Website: walmart
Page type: receipt
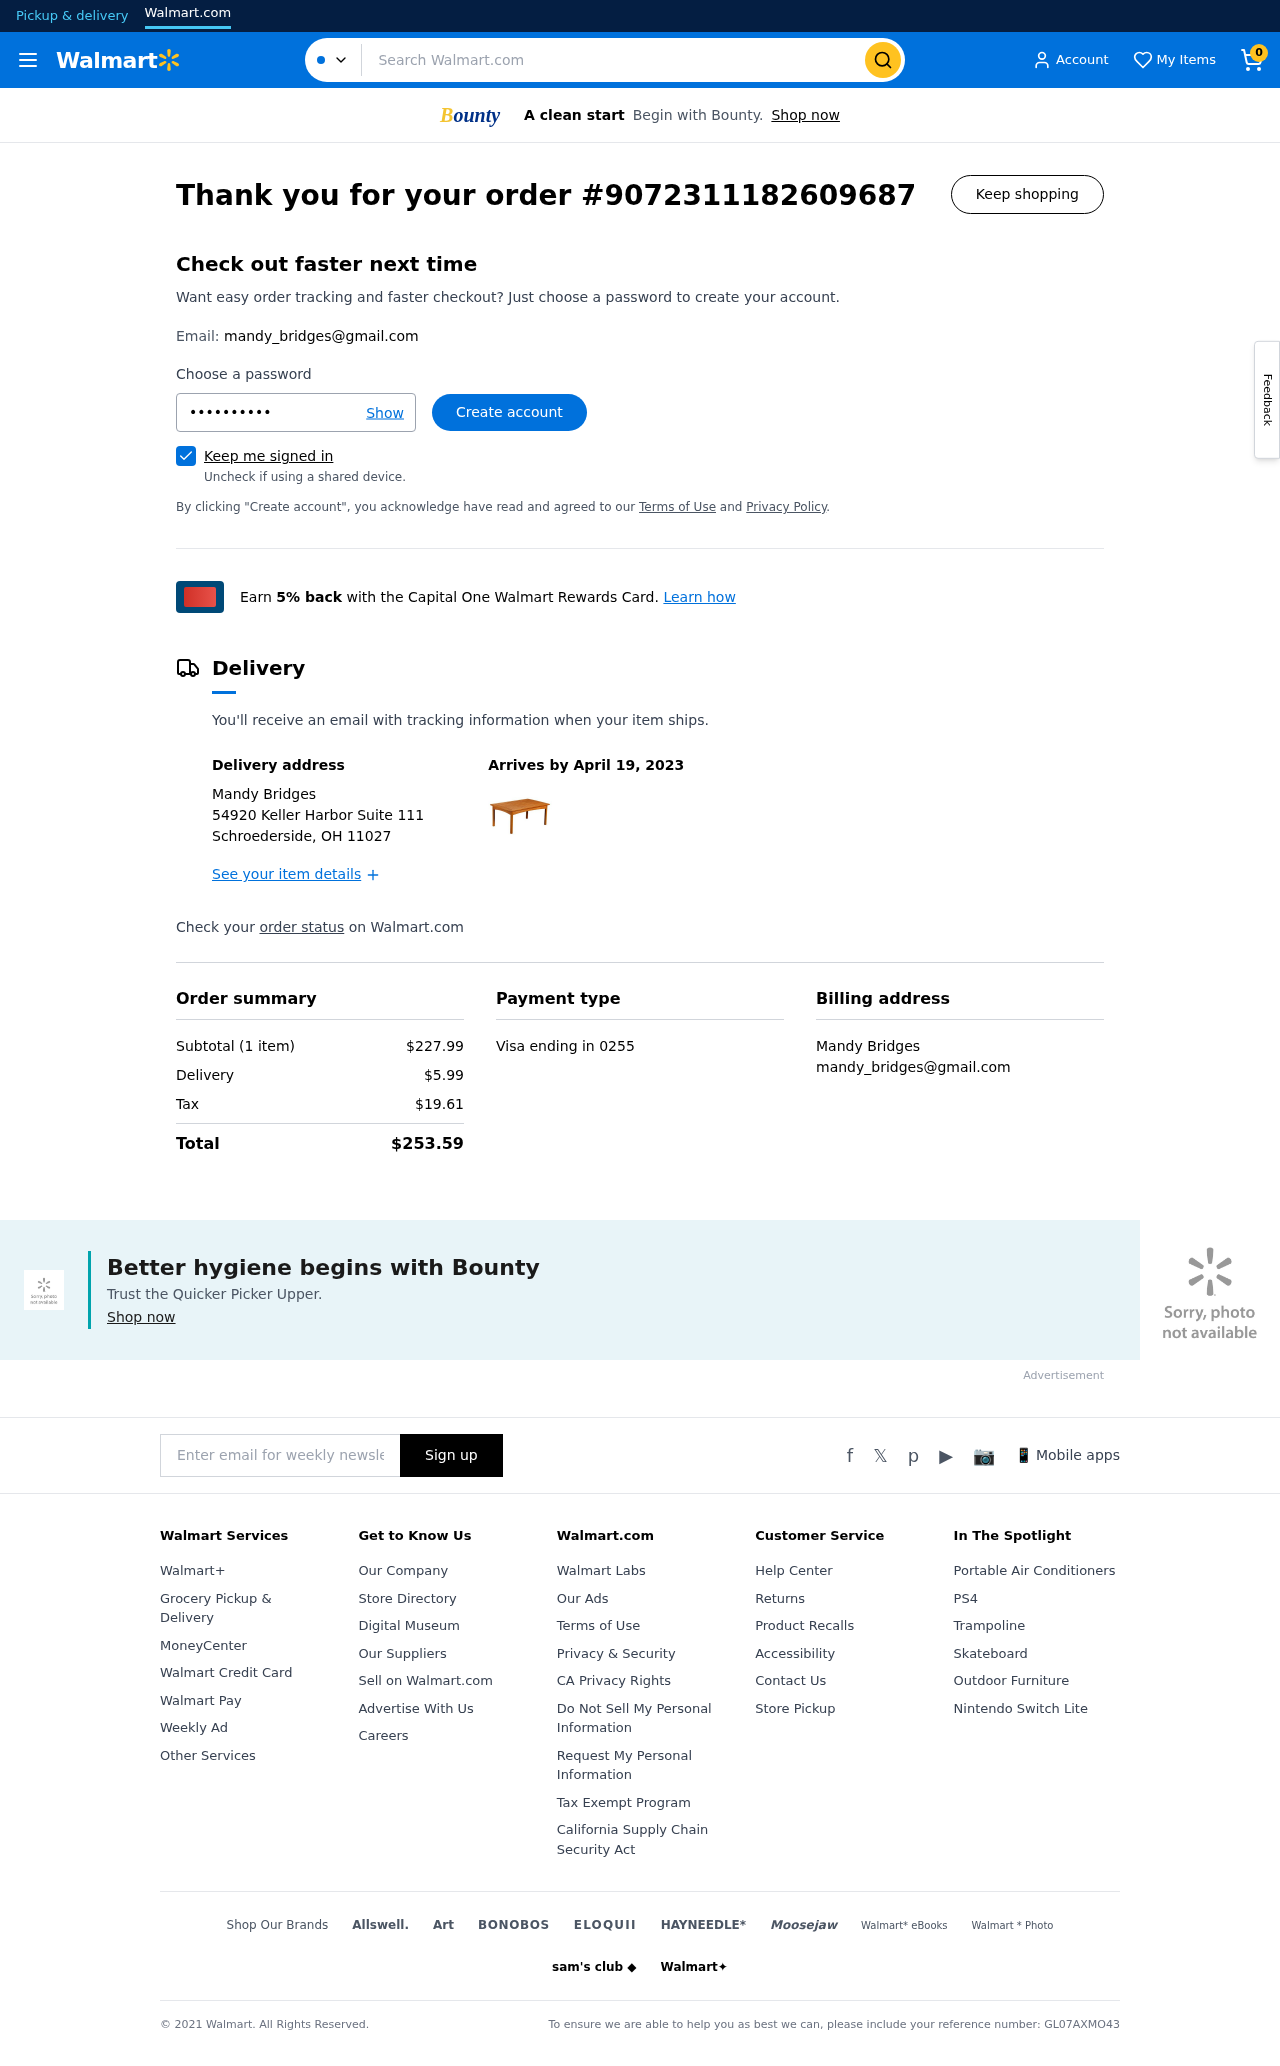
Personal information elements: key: PII_CARD_LAST4
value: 0255
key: PII_CARD_TYPE
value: Visa
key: PII_CITY_STATE_ZIP
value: Schroederside, OH 11027
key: PII_EMAIL
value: mandy_bridges@gmail.com
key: PII_EMAIL2
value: mandy_bridges@gmail.com
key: PII_FULLNAME
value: Mandy Bridges
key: PII_FULLNAME2
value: Mandy Bridges
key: PII_STREET
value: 54920 Keller Harbor Suite 111
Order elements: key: ORDER_NUM_ITEMS
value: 0
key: ORDER_ID
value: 9072311182609687
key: ORDER_DELIVERY_DATE
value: April 19, 2023
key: ORDER_NUM_ITEMS
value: Subtotal (1 item)
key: ORDER_SUBTOTAL
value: $227.99
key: ORDER_SHIPPING_COST
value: $5.99
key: ORDER_TAX
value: $19.61
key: ORDER_TOTAL
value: $253.59
Search elements: key: HEADER_SEARCH
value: Search Walmart.com